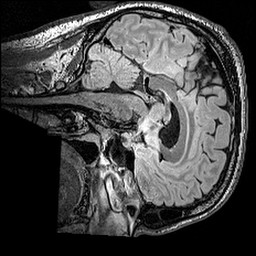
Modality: FLAIR
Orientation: sagittal
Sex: male